Field crop: maize
Growth stage: 1
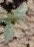
Species: datura